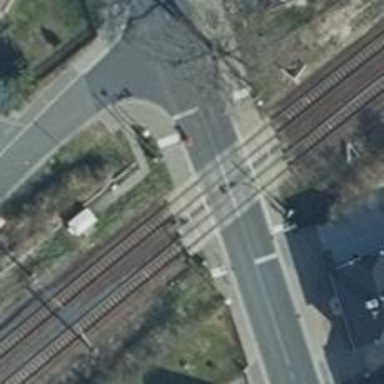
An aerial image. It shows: Crossing for the railway.